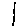
Label: line